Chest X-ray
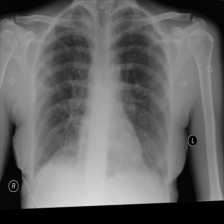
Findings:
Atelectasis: negative
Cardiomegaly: negative
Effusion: negative
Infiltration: negative
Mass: negative
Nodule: negative
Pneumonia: negative
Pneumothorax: positive
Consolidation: negative
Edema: negative
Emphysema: negative
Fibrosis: negative
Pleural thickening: negative
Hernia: negative